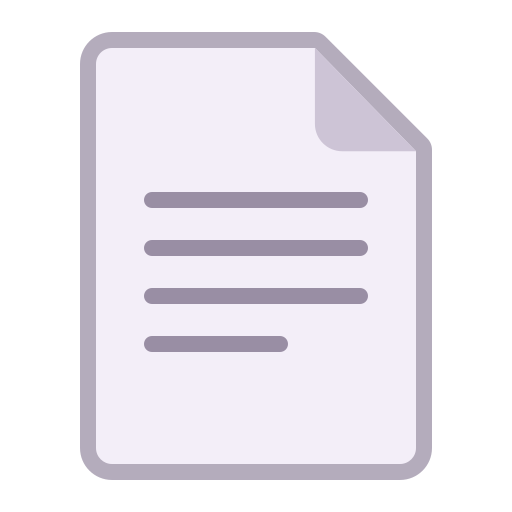
page facing up flat